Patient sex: M
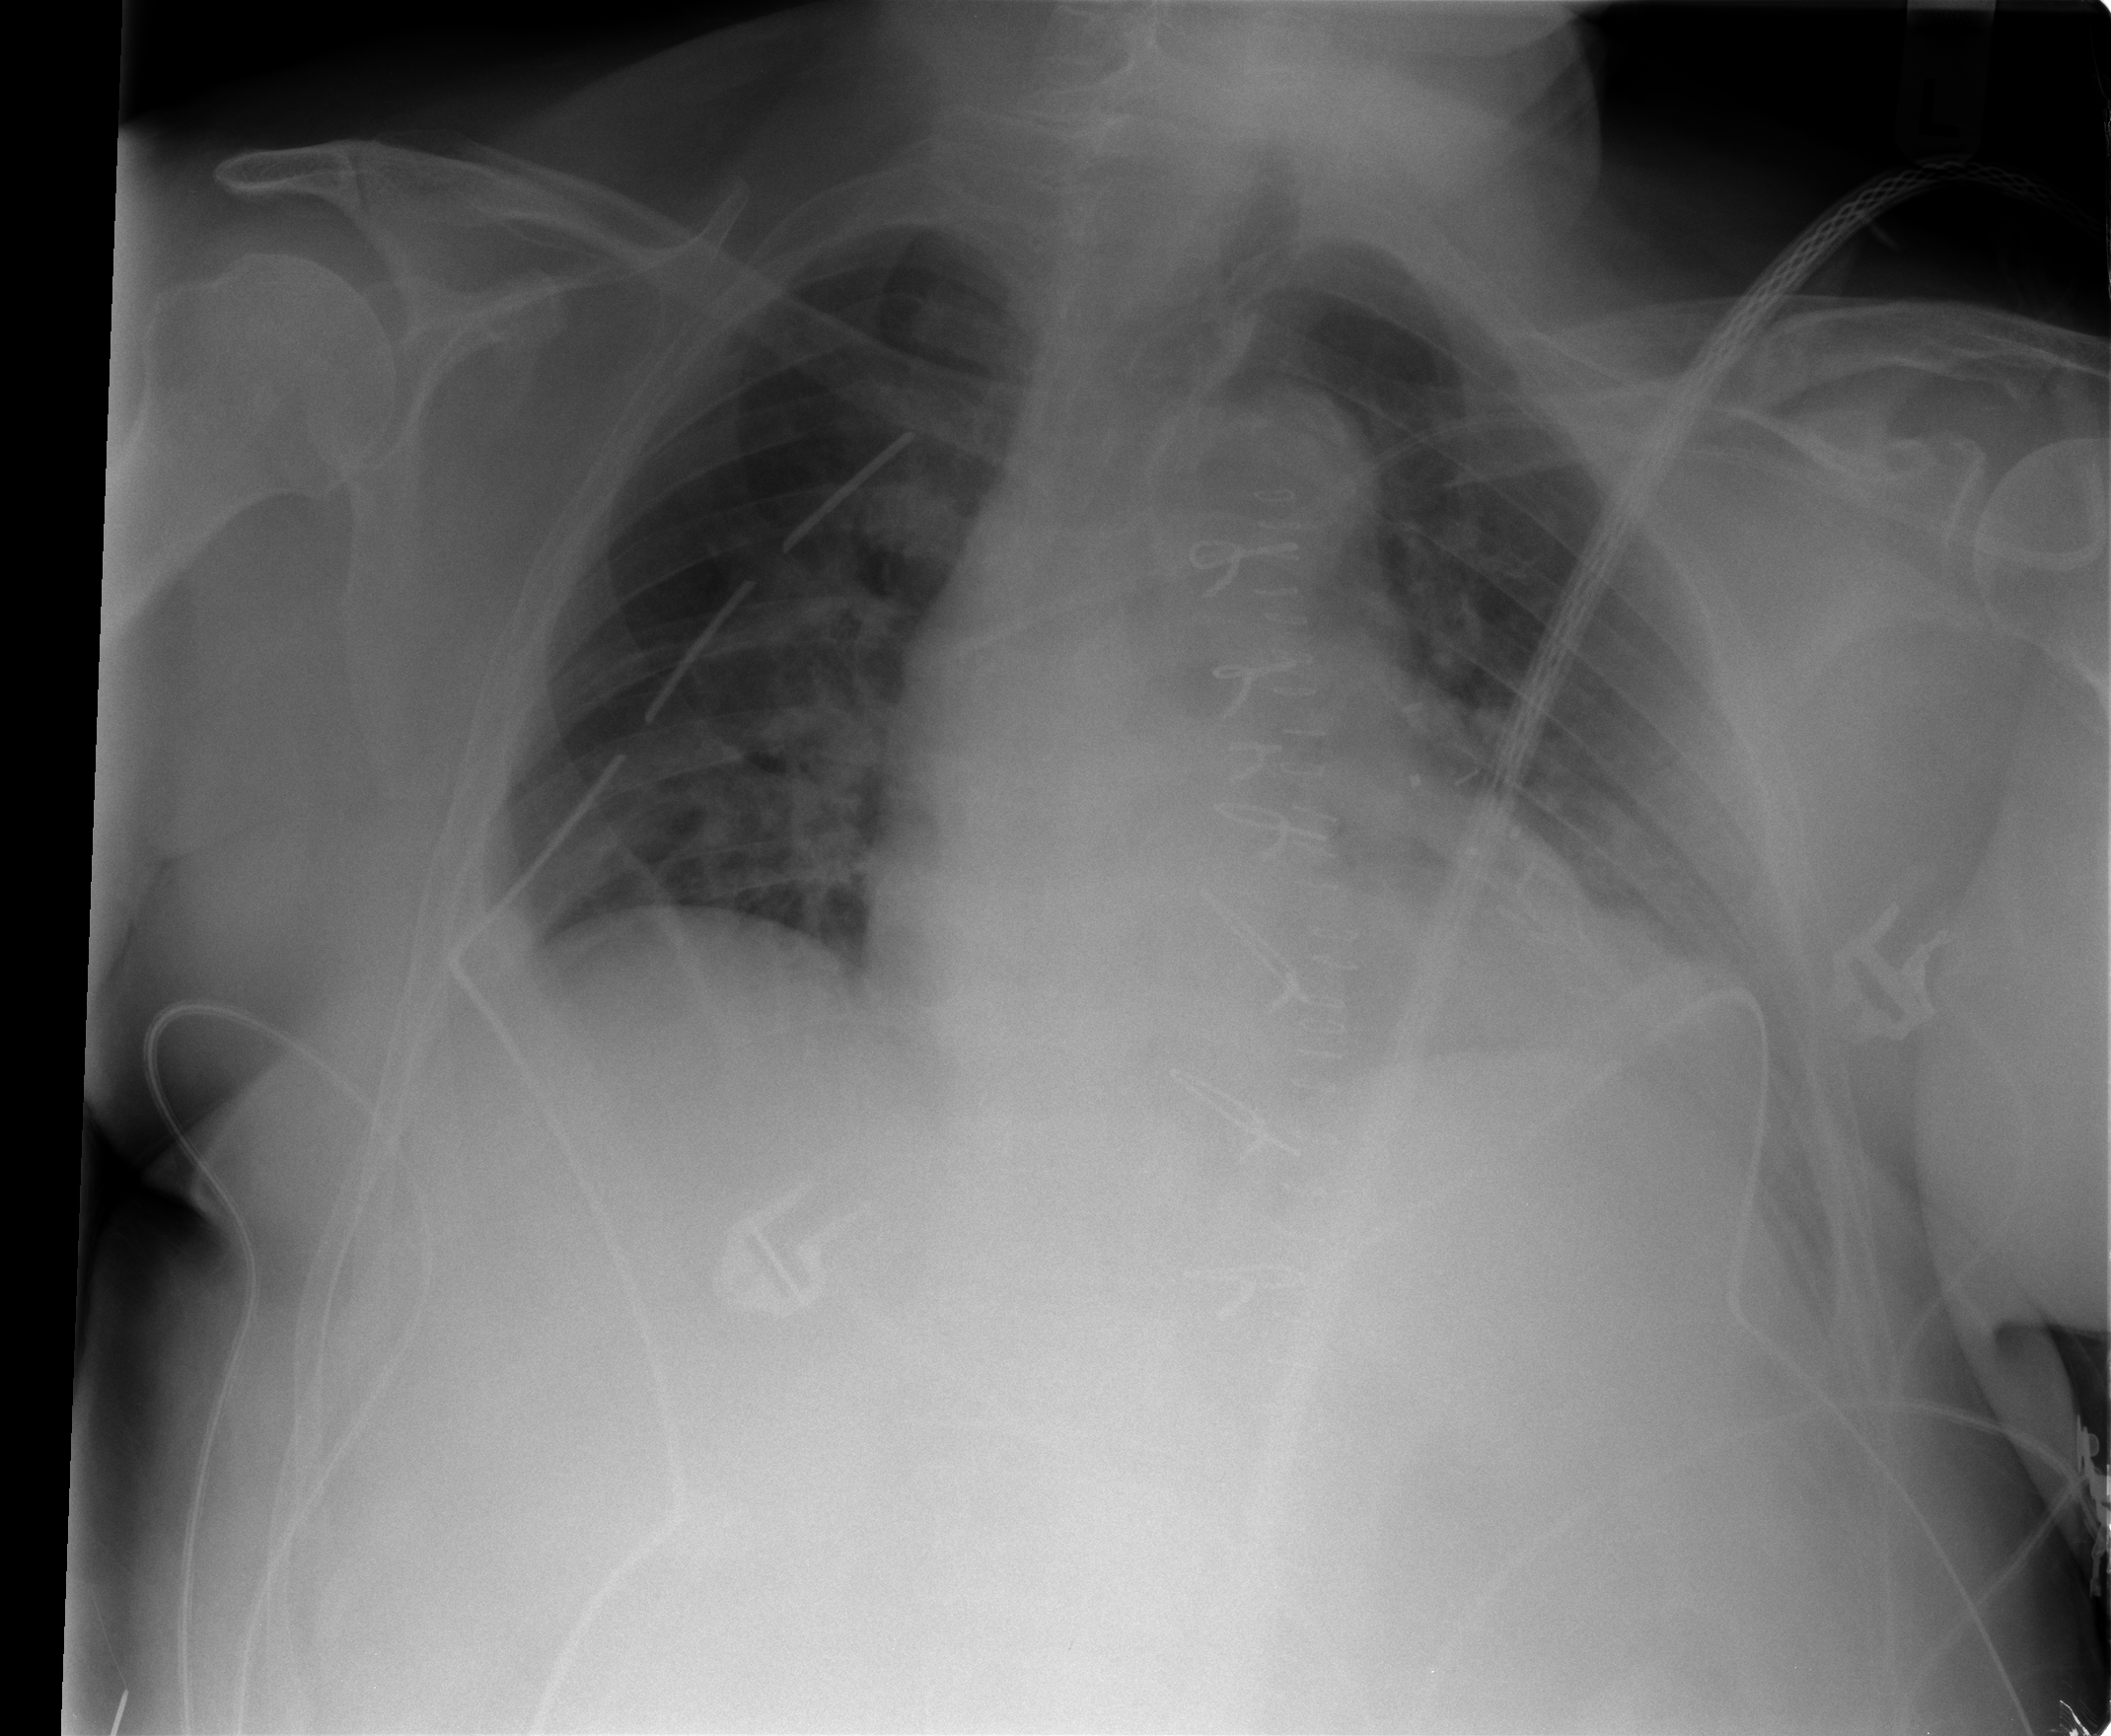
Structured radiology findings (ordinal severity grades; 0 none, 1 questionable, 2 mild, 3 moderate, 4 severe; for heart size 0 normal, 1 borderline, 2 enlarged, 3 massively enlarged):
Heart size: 2
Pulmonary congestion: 0
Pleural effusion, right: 1
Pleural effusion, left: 1
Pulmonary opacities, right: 1
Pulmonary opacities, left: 0
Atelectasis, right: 2
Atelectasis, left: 2